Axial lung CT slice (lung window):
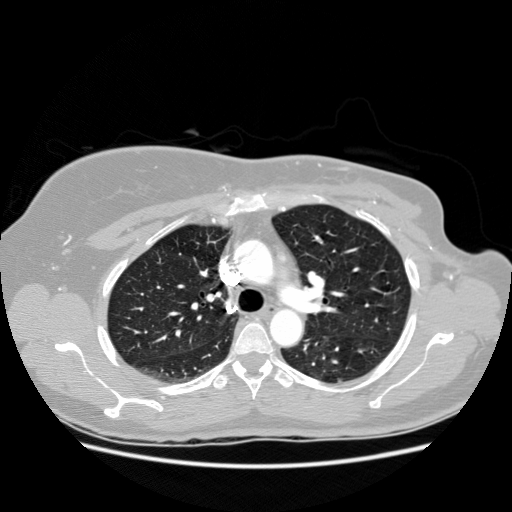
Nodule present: no